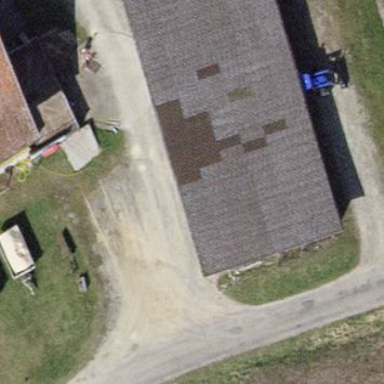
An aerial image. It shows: Skillion-roofed farm auxiliary building.